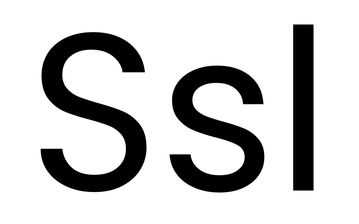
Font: Poppins-Regular